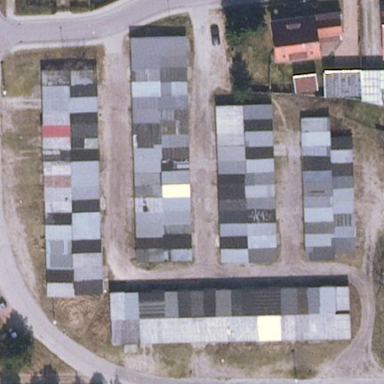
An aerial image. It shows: Area designated for garages.